Question: I love all the help I've gotten in the past simply by reading your topics, however I've now stumbled onto something I literally have no idea how to implement at all.
I have a database which contains several tables, but there's 3 that I need to use a join on, to get people that match the criterias out of it.
My database:

I'll try to simplify what I'm trying to do, might actually help me get some insight in this while I'm typing.
I'm trying to
- Find all pid in Availability where the dates that a user sends in is inbetween. Example:
User sends in Period 2010-10-10 to 2011-01-01, I'm trying to find all pid where, in Availability, the from_date is "higher than" or past 2010-10-10 and the to_date is lower than or not past 2011-01-01.- Find all pid in Competence_profile where competence_name is the name sent in by the user, and the years_of_experience is at least equals to or greater than the years of experience that the user sends in.- Join them somehow so that I get Person p from the Person-table, that matches the pid that remained from the join (meaning, the pid existed in both Availability and Competence_profile for the criterias).
How do I do something like this based on the Criteria API? I played around with it awhile and read quite a lot of tutorials and topisc, but none were able to actually answer my question as to how I combine it in this form.
Any help is very much appreciated!
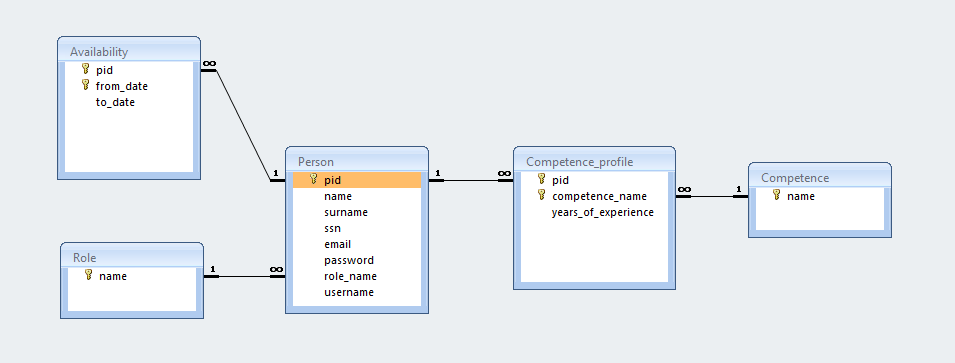
Answer: This is with Hibernate Criteria API.
'''
// First set up a subquery to get the ids of Persons who are available
// (assuming that the Person must be available for the entire duration)
DetachedCriteria dc = DetachedCriteria.forClass(Person.class)
.setProjections(Projections.id())
.createAlias("availability", "a")
.add(Restrictions.le("a.to", endDate)
.add(Restrictions.ge("a.from", startDate);
Criteria crit = session.createCriteria(Person.class)
.createAlias("competence", "c")
.add(Restrictions.eq("c.name", competenceName)
.add(Subqueries.in(dc,"id");
List<Person> people = crit.list();
'''